Question: I have a datagrid:

and I want to list if 'logo=true' or 'chair=true' or 'color=true', but 'name IS NOT NULL' values.
I tried:
'''
SELECT
name,
logo,
chair,
color
FROM
Mytable
WHERE
logo = True OR chair = True OR color = True
AND name IS NOT NULL
'''
But this query lists all the columns.
I know my query is bad, but I can not find error.
How to fix this problem?
Post edit here my full code:
'''
Try
Dim dt As New DataTable()
Dim con As New OleDbConnection("Provider=Microsoft.Jet.OLEDB.4.0;Data Source='" & Application.StartupPath & "\db.mdb';")
Dim cmd As New OleDbCommand("Select * from table WHERE (chair = 'true' or color = 'true' or logo = 'true') and name is not null", con)
Dim adap As New OleDbDataAdapter(cmd)
adap.Fill(dt)
DataGridView1.DataSource = dt
DataGridView1.Columns(0).HeaderText = "Name"
DataGridView1.Columns(1).HeaderText = "Logo"
DataGridView1.Columns(2).HeaderText = "Chair"
DataGridView1.Columns(3).HeaderText = "Color"
dt = Nothing
con = Nothing
cmd = Nothing
adap = Nothing
Catch ex As Exception
End Try
'''
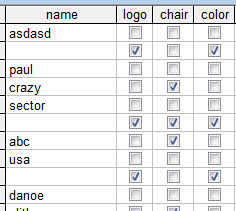
Answer: : Try to put '()' around the 'OR's conditions, also you need to put '''' around the values 'True' like this:
'''
Select
name,logo,chair,color
From Mytable
Where (logo = 'True' or chair = 'True' or color = 'True')
And name Is Not Null;
'''
This assuming that 'logo', 'chair', and 'color' are declared with data type 'bit' (boolean).